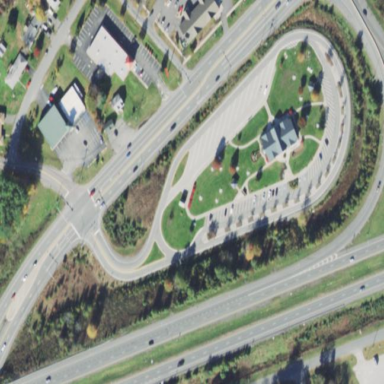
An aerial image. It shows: Rest area on the road.